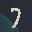
Label: 7